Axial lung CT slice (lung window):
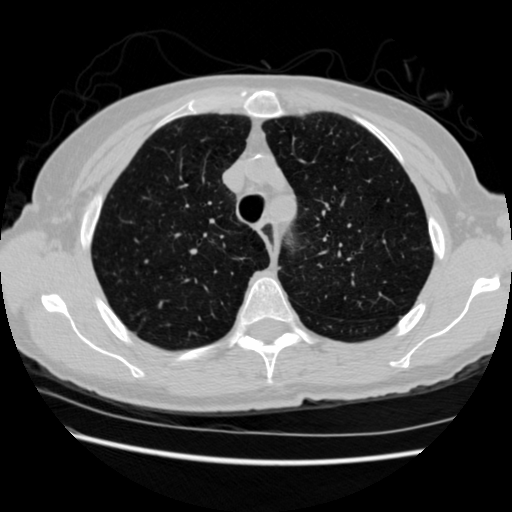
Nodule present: no